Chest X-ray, PA view. Patient: 48 years old, sex F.
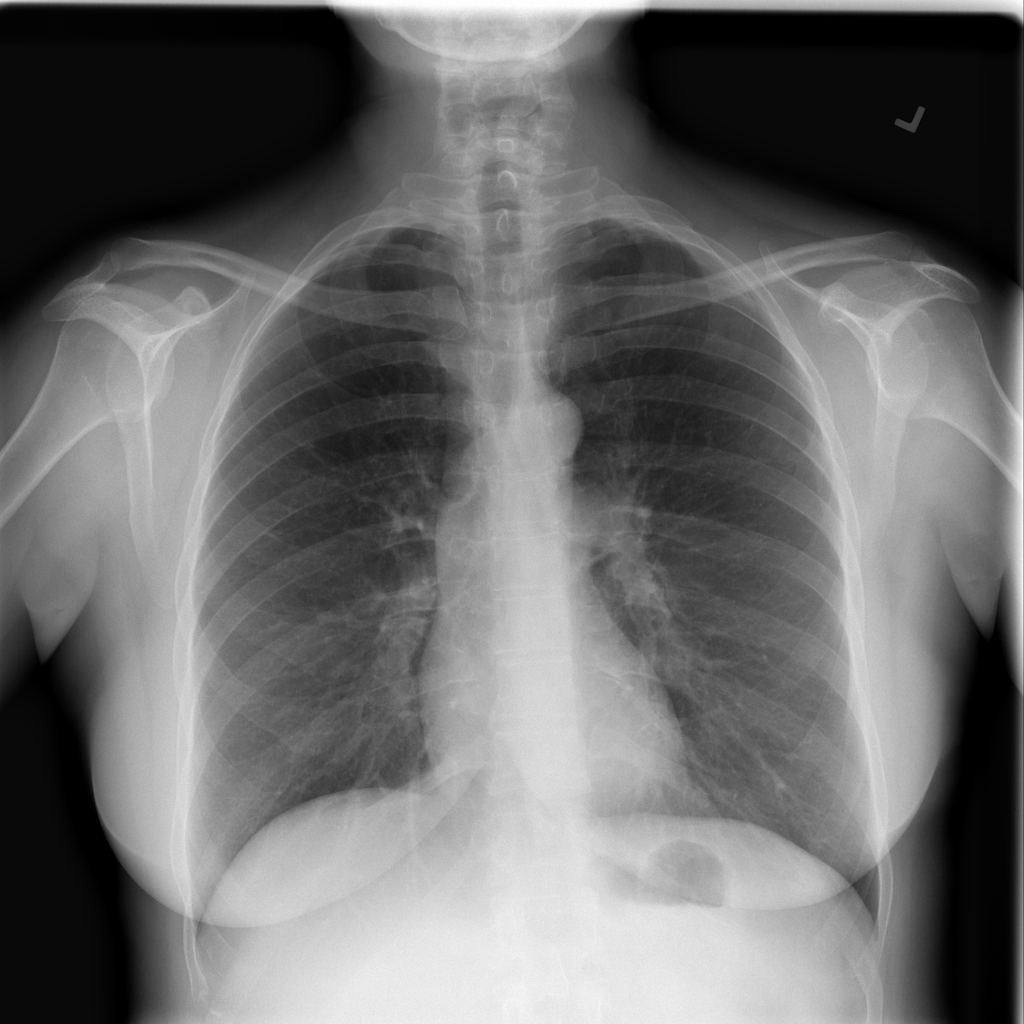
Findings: No Finding